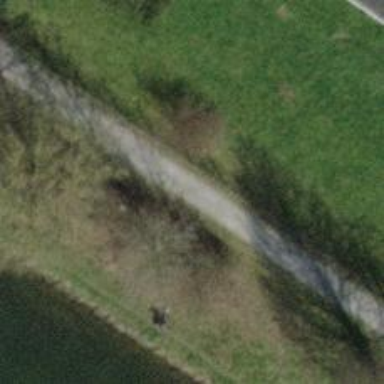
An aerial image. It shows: Compacted footway.